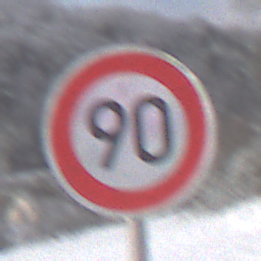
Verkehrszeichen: Geschwindigkeit90
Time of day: MorningAfternoon
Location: Outdoor (Nature)
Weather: PartlyCloudy
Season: Winter
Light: Natural